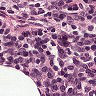
Metastatic tissue present: no